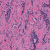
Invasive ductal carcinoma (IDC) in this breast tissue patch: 0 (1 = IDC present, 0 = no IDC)